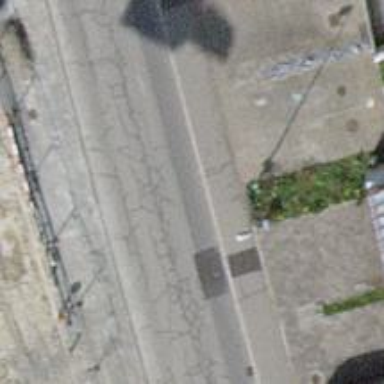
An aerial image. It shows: Residential road with asphalt surface. There are sidewalks on both sides of the road.